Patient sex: M
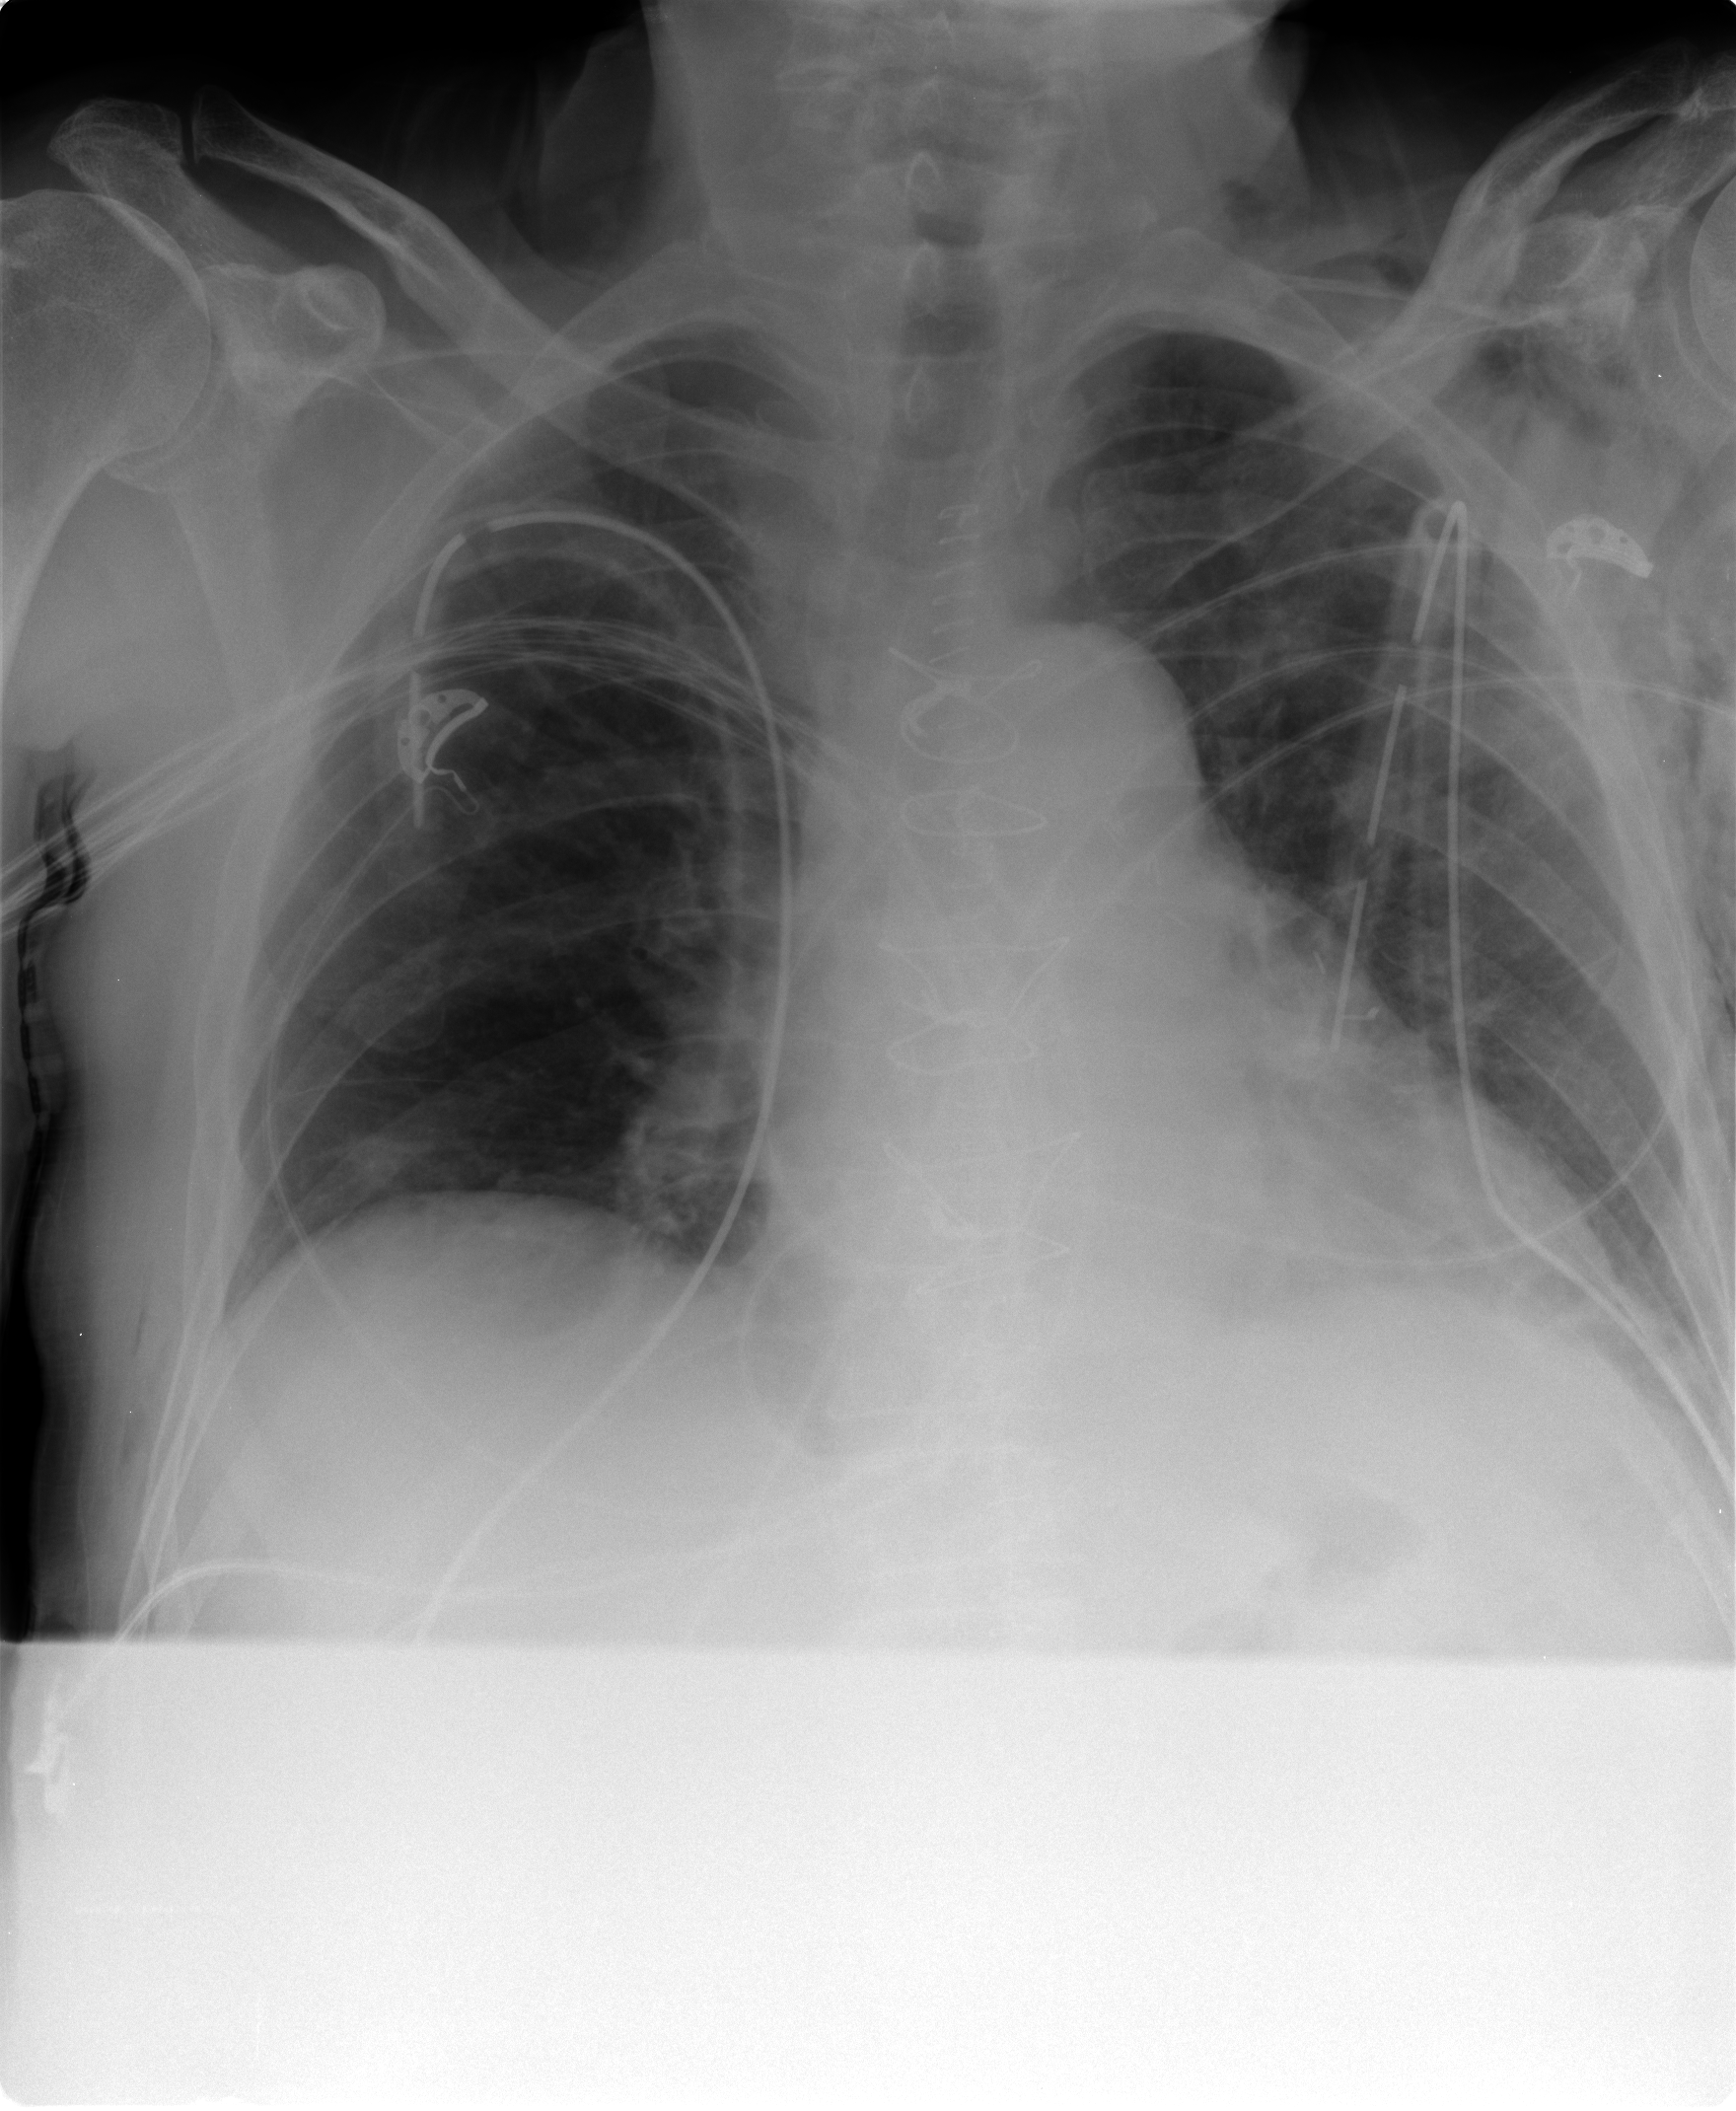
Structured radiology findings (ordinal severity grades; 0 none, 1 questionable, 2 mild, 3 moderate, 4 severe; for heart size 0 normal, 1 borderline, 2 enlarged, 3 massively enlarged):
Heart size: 2
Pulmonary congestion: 1
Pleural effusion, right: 0
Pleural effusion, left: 0
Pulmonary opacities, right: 0
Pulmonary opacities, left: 0
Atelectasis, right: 2
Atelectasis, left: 2